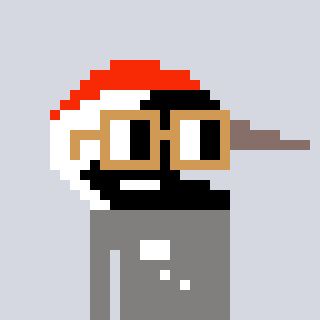
a pixel art character with square brown glasses, a crane-shaped head and a bluegrey-colored body on a cool background